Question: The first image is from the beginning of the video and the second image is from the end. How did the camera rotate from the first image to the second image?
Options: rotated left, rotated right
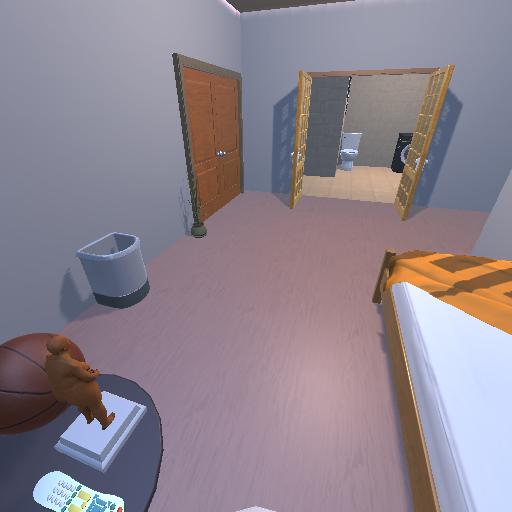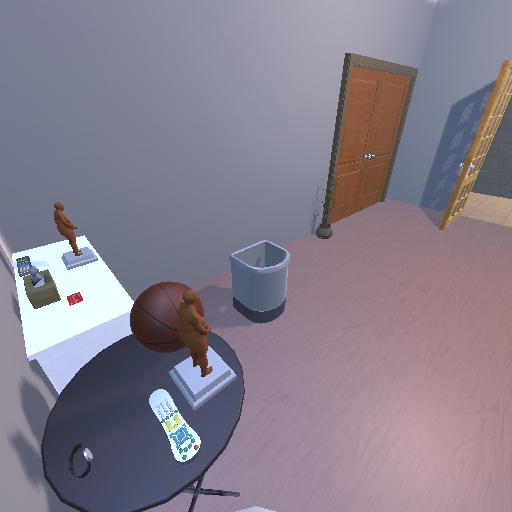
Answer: rotated left